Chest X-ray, PA view. Patient: 62 years old, sex M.
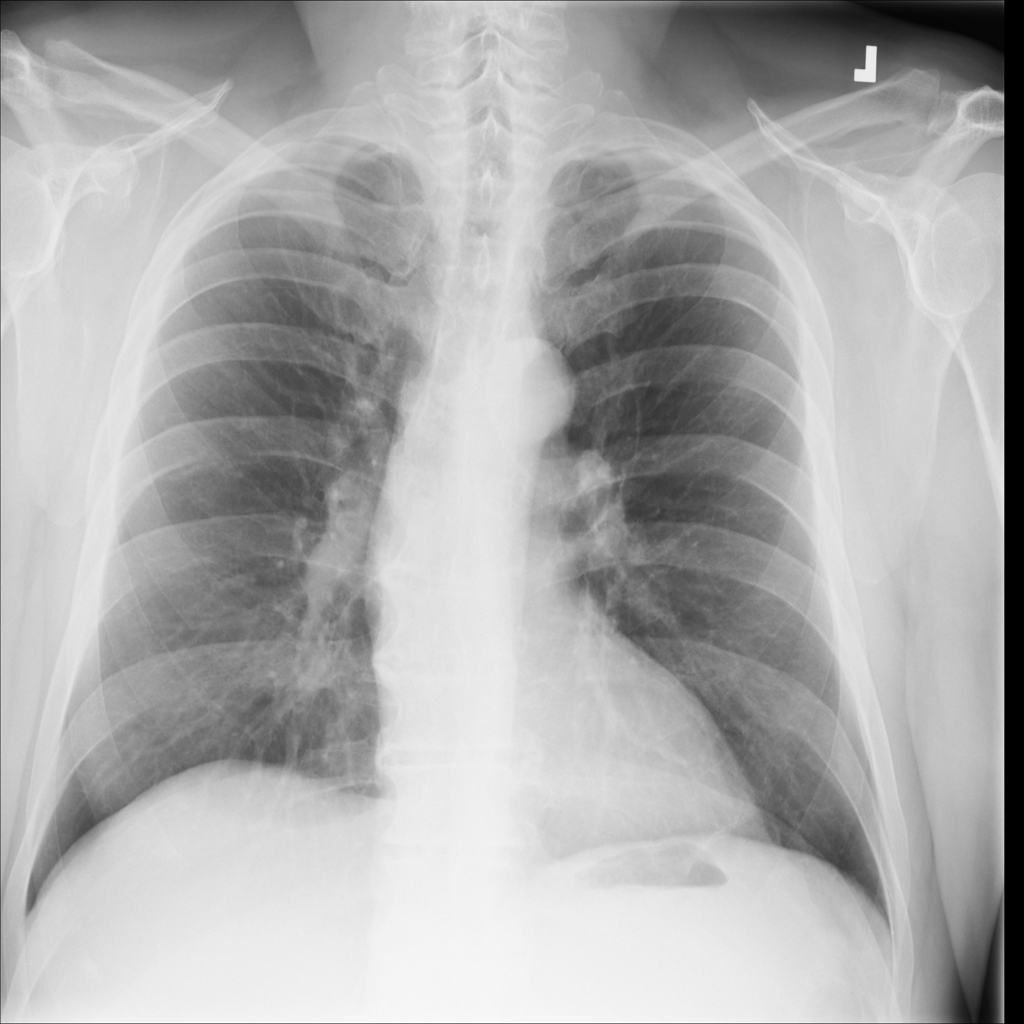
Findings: No Finding